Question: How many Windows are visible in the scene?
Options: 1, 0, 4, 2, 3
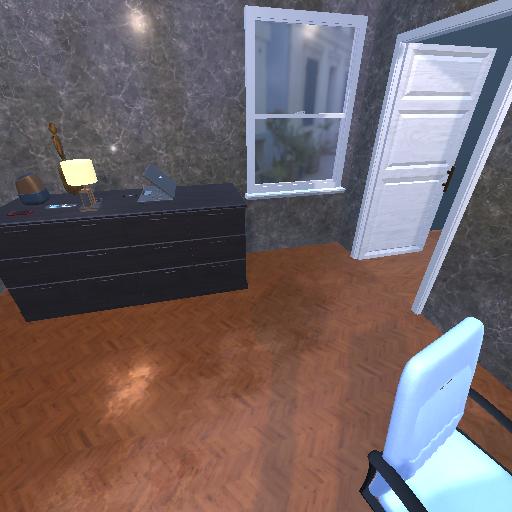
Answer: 1